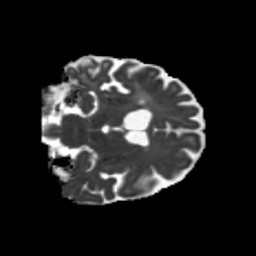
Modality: MD
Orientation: coronal
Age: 68
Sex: female
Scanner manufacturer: siemens
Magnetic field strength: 3 T
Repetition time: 5.25 s
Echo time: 0.08 s